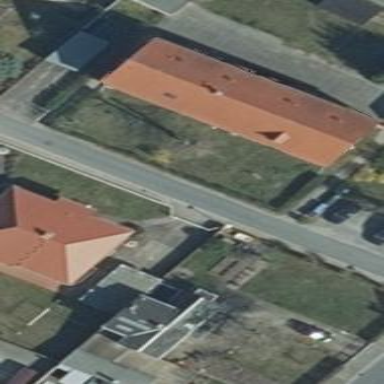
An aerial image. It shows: Residential road area.